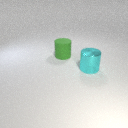
large cyan metal cylinder in front of large green rubber cylinder